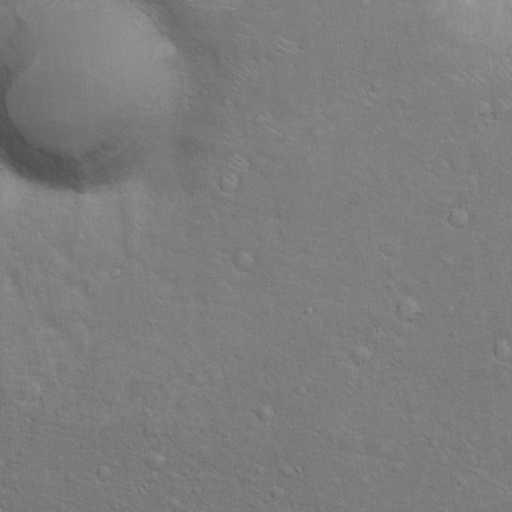
Objects detected: cone